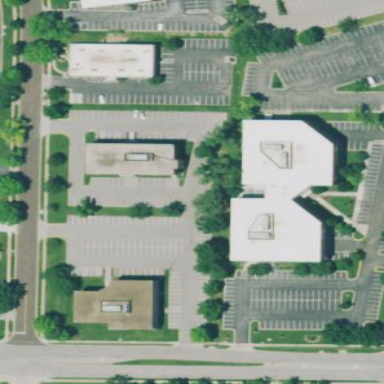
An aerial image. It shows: Parking area with asphalt surface.